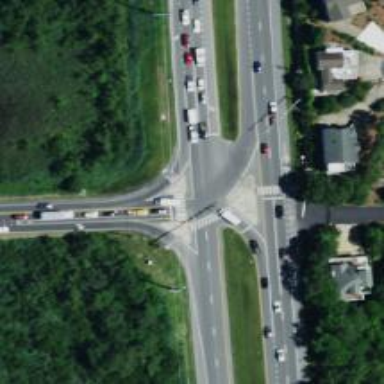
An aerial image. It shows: Trunk link highway.